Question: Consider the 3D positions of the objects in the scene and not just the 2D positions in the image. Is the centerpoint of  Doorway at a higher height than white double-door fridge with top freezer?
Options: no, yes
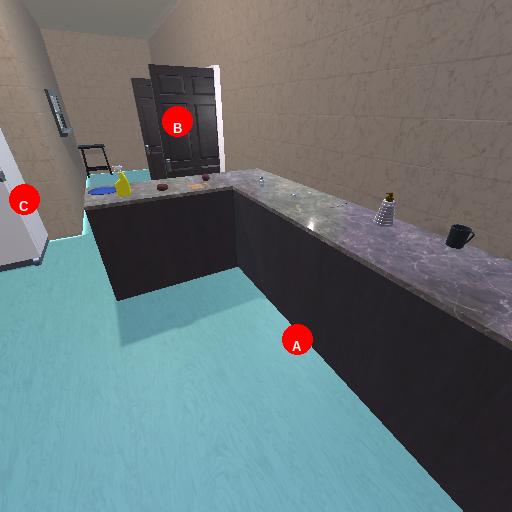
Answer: no